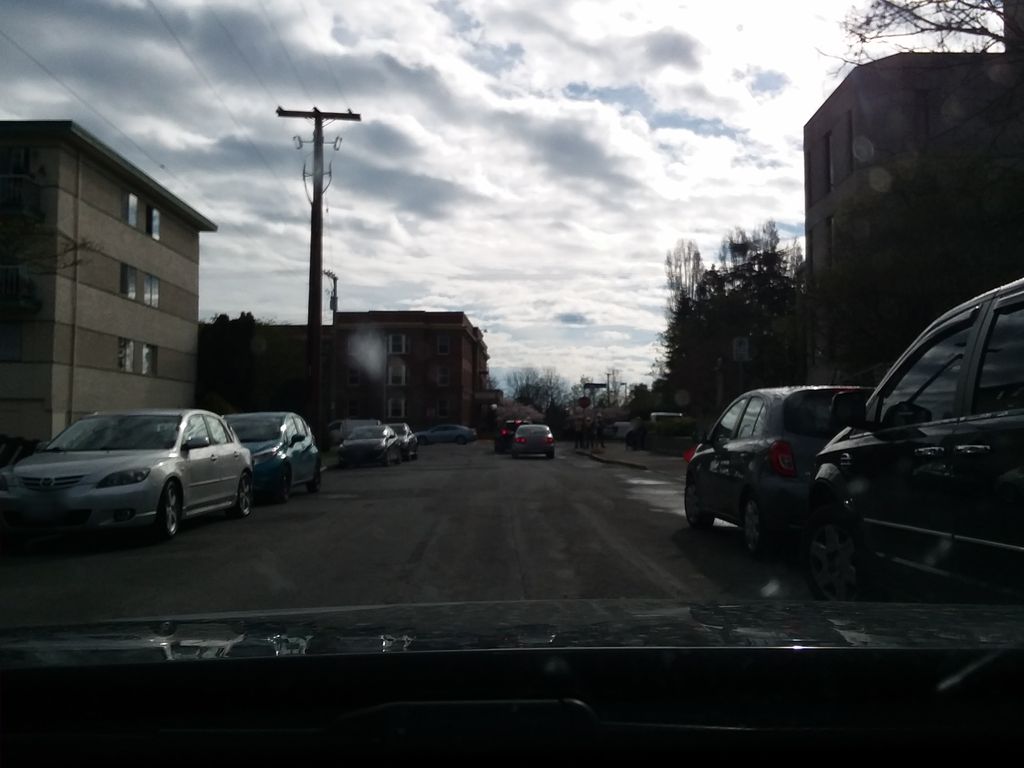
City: victoria